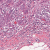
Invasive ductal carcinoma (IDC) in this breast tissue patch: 1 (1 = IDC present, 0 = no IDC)